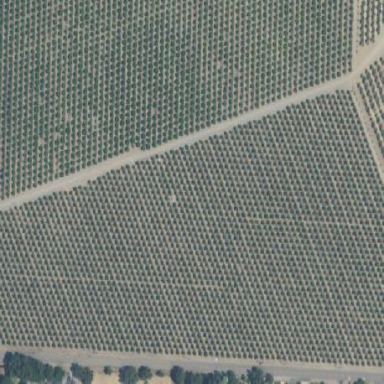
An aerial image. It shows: Orchard.